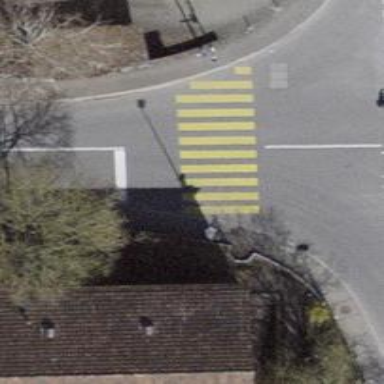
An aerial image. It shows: Crossing with traffic signals.